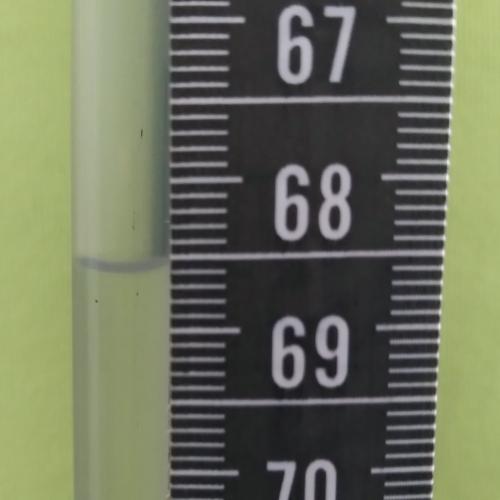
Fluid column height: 68.6 cm